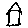
Label: house